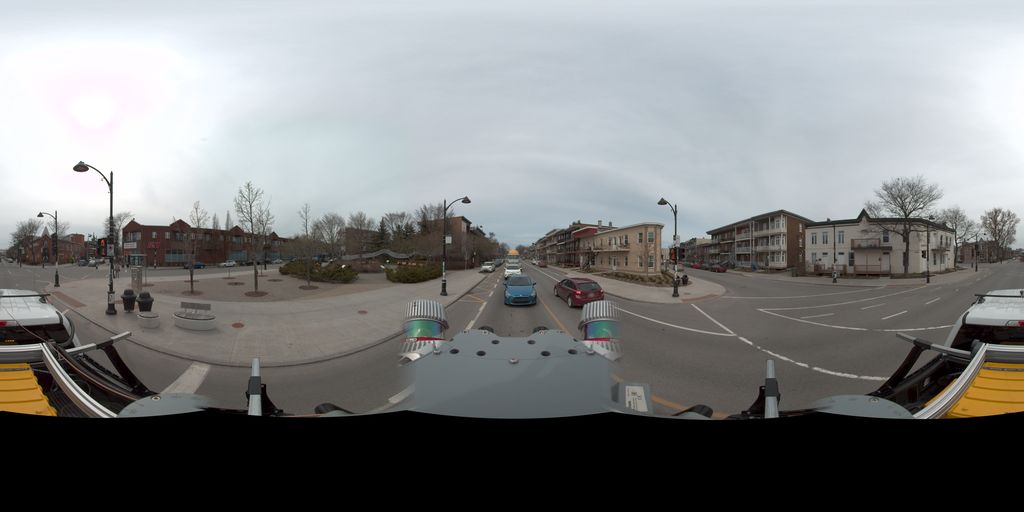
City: quebec_city